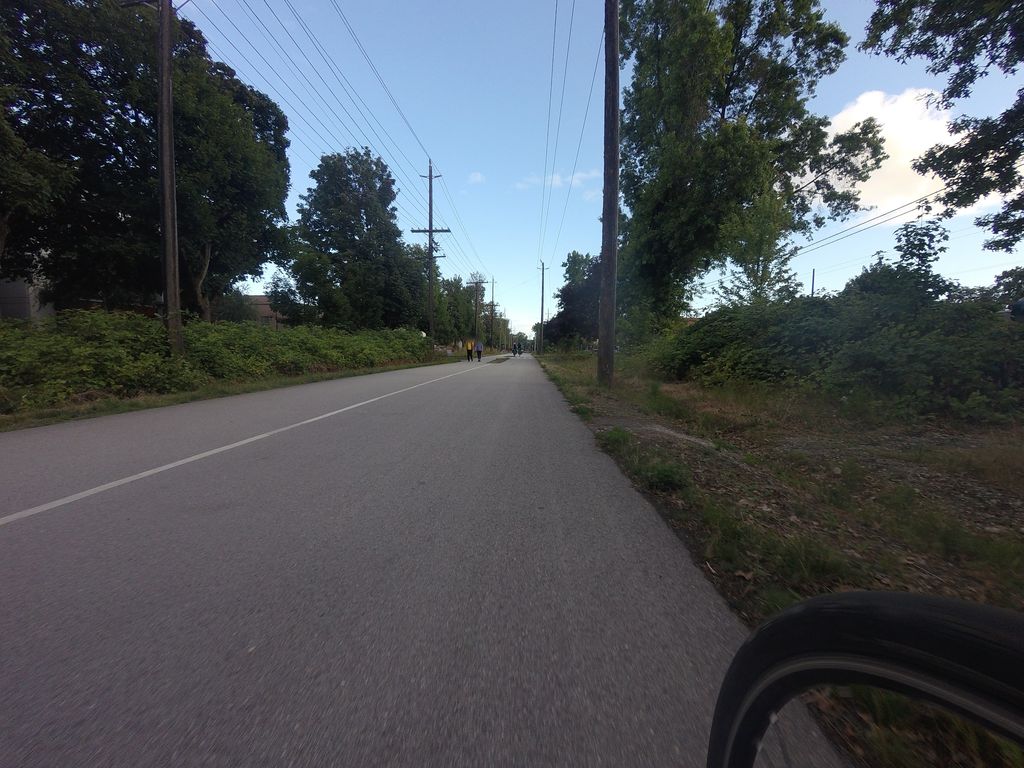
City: vancouver